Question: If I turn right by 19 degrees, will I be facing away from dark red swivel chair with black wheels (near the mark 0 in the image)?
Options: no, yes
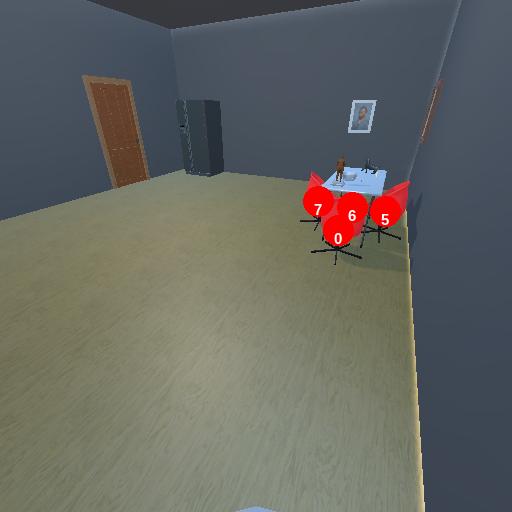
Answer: no